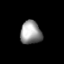
Tissue: lung
Cell type: Fibroblasts
Senescence score: 0.5912
Nuclear area (px): 481
Mean DAPI intensity: 151.191